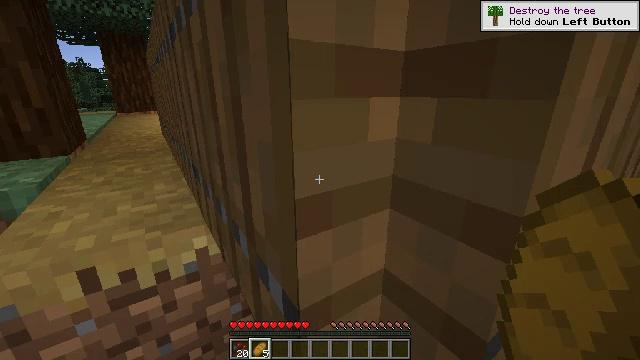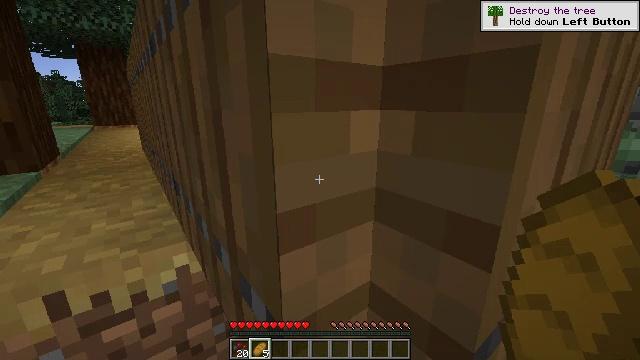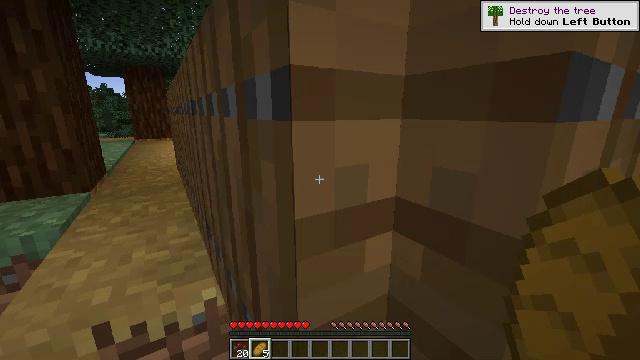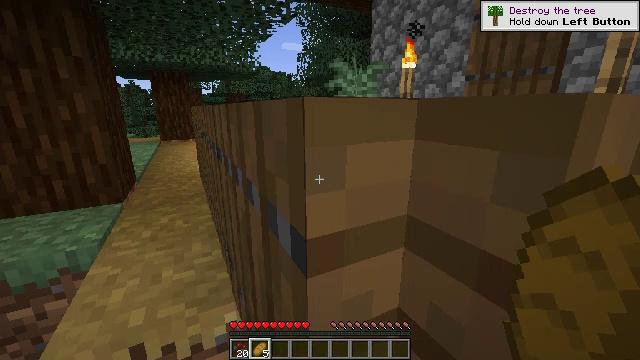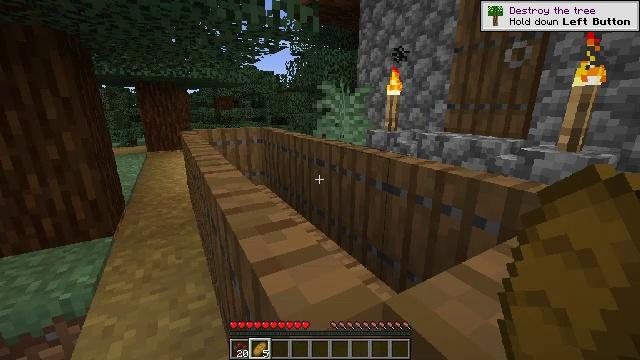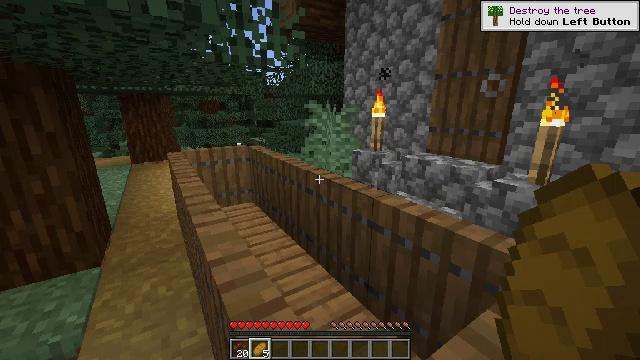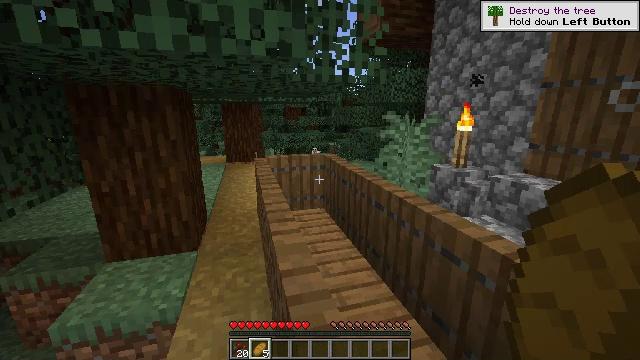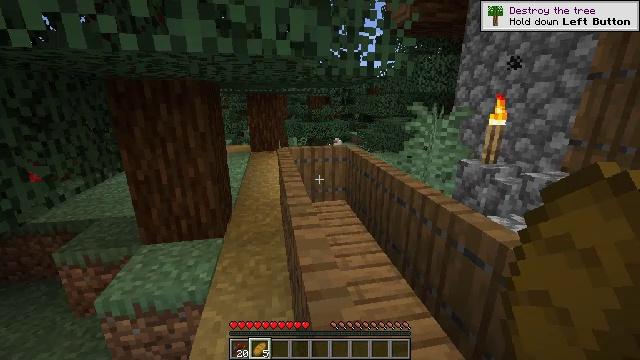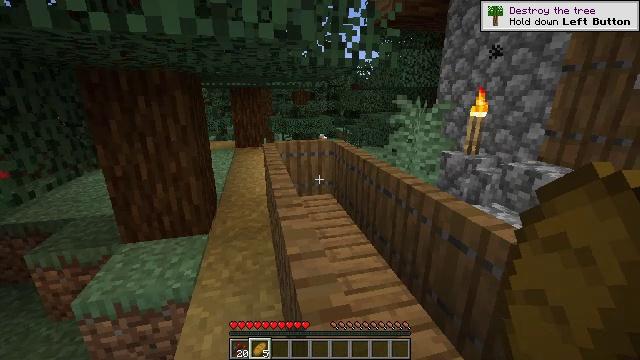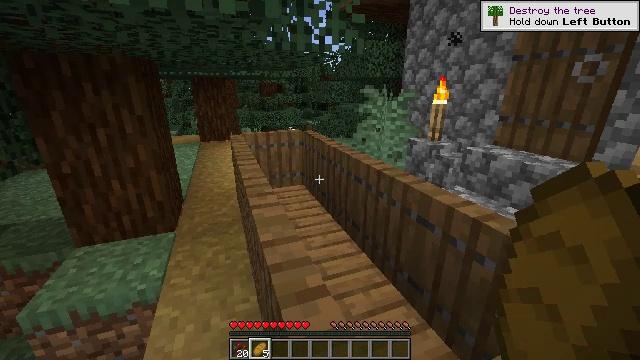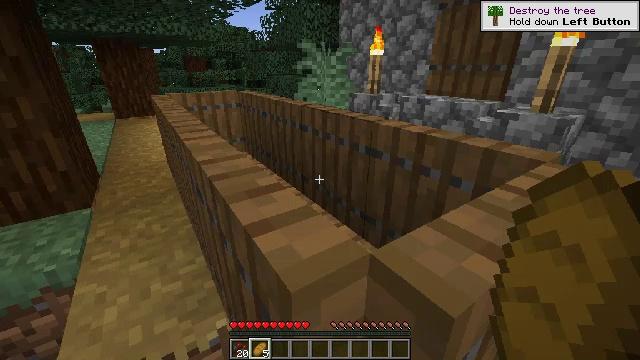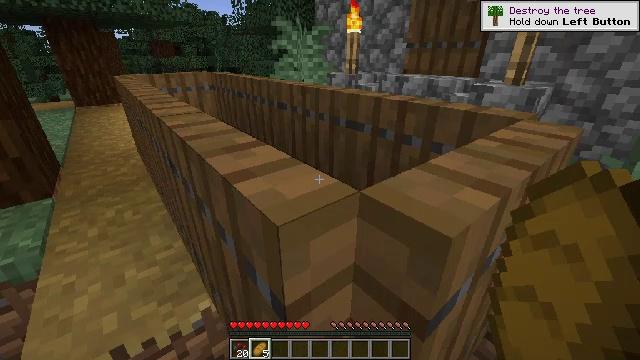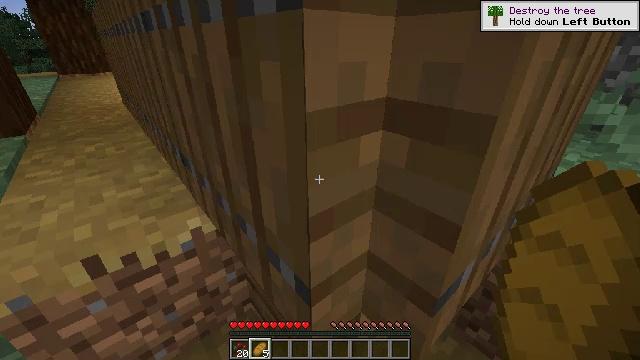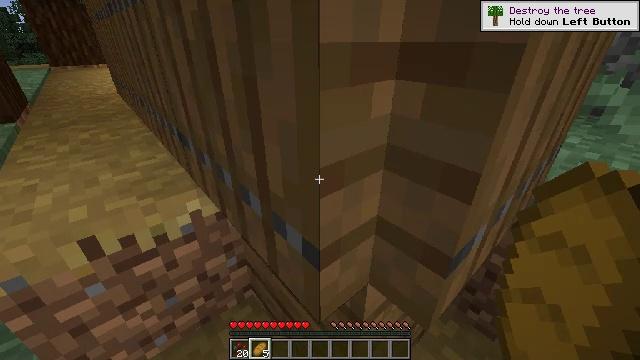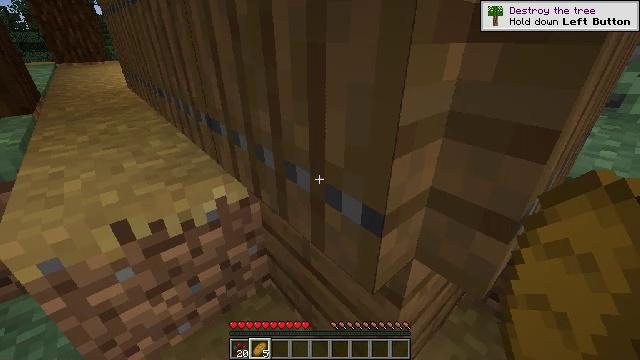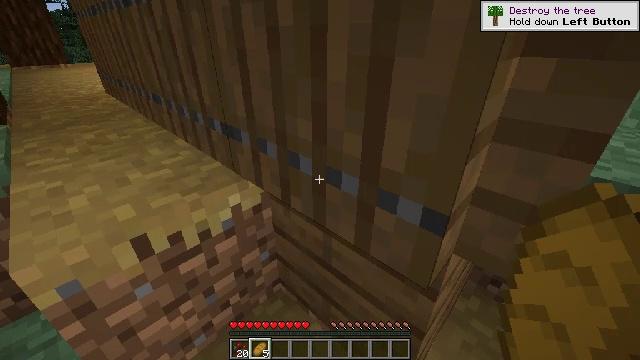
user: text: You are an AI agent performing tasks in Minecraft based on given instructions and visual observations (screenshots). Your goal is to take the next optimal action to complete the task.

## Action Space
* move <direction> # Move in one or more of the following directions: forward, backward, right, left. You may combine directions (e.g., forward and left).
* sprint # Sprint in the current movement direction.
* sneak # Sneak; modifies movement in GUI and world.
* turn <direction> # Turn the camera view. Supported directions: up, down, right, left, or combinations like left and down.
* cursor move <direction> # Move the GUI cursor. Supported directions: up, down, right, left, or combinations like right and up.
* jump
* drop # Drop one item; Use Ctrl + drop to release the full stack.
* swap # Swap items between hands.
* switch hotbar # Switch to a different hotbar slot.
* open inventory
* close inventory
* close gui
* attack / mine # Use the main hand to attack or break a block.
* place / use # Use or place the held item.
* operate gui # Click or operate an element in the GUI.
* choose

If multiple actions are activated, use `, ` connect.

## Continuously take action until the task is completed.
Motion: motion action
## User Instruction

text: Mine the blue bed to pick it up.
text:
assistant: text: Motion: move forward, turn right and up
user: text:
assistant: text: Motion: move forward, turn left and up, jump
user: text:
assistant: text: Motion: move forward, turn left and down, jump
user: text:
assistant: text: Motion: move forward, turn right, jump
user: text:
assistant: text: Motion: move forward and move left, turn right, jump
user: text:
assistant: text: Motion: move forward and move left, turn left and up, jump
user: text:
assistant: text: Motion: move forward and move left, turn left and down
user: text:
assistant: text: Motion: move left, turn right
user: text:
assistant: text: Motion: move left, turn right and down
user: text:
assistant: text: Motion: move left, turn right and down
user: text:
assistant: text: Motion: move left, turn right and down
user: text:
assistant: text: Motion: move left, turn down
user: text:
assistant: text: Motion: move left
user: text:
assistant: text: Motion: move left
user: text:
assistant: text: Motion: move left, turn right
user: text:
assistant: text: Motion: move left, turn right and up
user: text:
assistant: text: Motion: move right, turn right and up
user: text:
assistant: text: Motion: move right, turn right and up
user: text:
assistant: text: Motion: move forward and move right, turn left
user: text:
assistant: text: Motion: move forward and move right, turn left and down
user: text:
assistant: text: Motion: move forward and move right, turn left
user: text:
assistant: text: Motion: move forward and move right, turn left
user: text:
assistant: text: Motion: move forward and move right, turn left
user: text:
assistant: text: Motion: move forward
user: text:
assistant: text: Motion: move forward
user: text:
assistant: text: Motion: move forward
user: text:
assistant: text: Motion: move forward and move right
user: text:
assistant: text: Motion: move forward and move right, turn left
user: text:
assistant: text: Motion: move forward and move right, turn left, jump
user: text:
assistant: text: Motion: move forward and move right, turn left and down, jump